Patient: sex F, age 65
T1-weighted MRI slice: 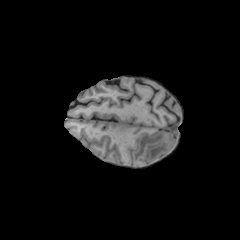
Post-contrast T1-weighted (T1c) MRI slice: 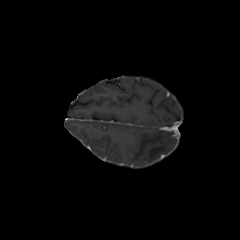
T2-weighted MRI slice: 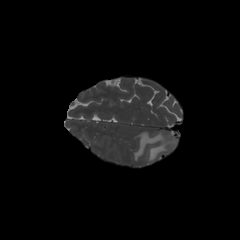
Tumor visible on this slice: yes
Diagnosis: Glioblastoma, IDH-wildtype
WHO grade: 4